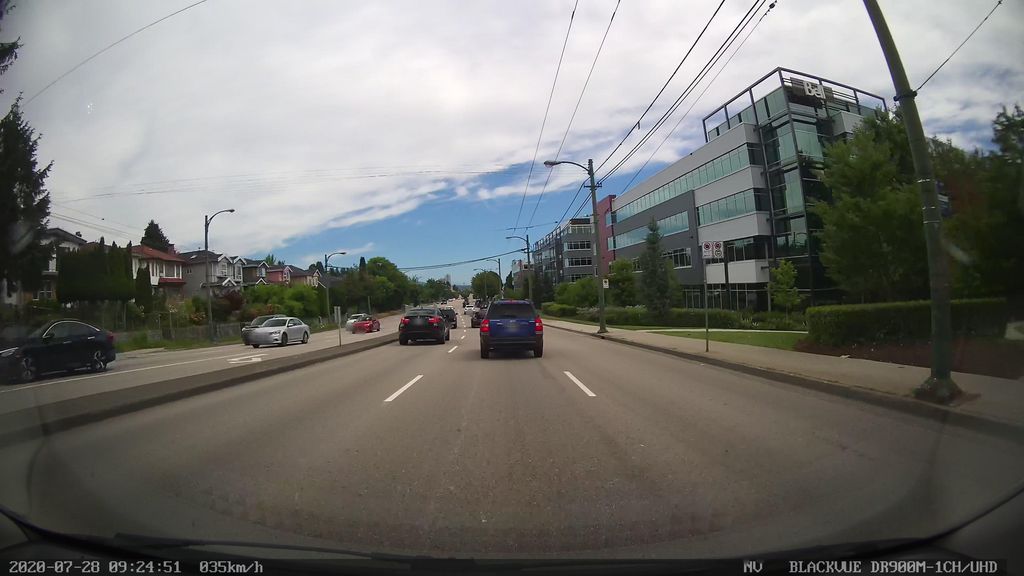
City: vancouver